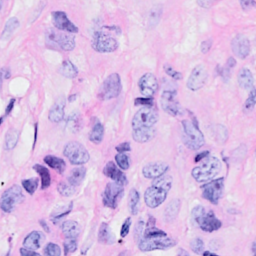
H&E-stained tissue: Breast